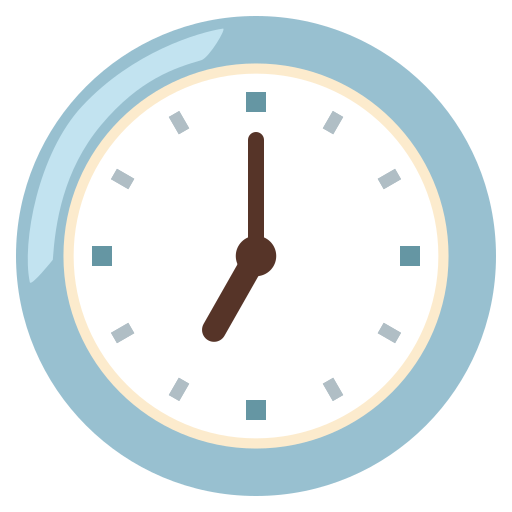
Emoji: 🕖